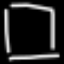
Label: square